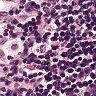
Metastatic tissue present: no